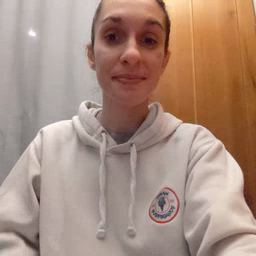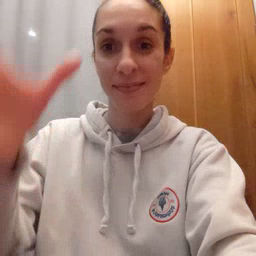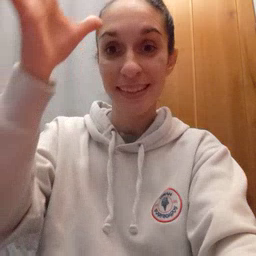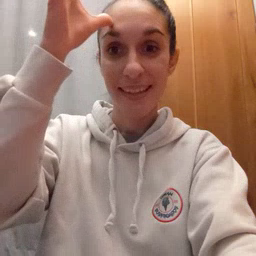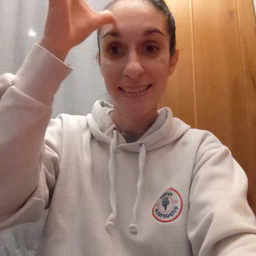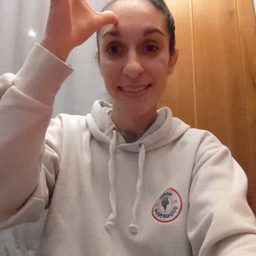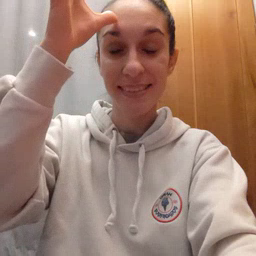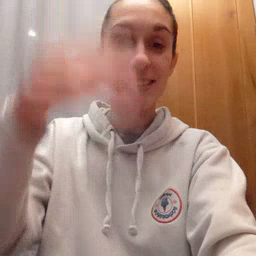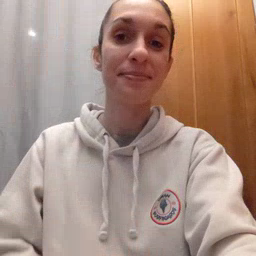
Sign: dad